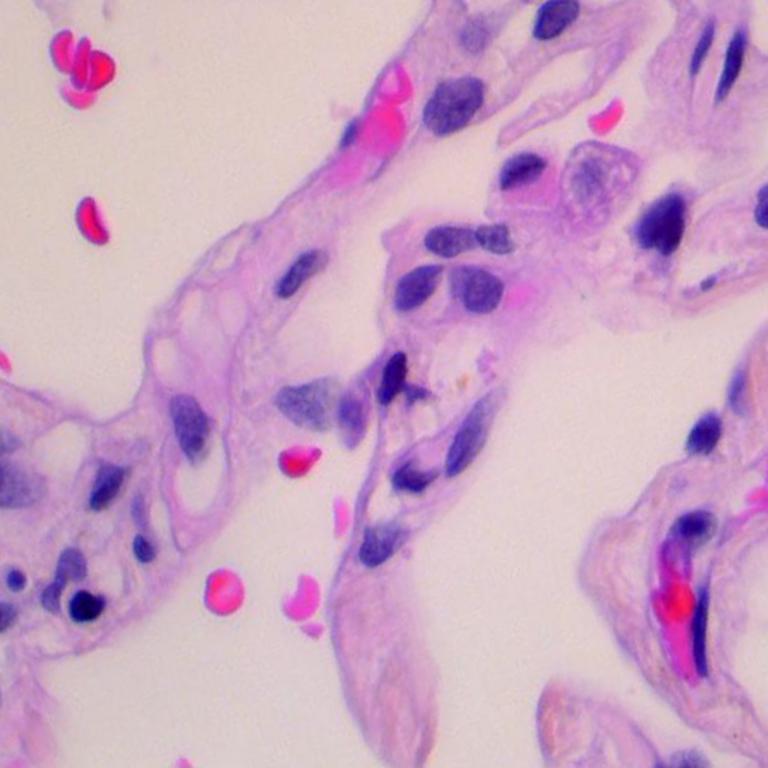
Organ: lung
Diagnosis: benign